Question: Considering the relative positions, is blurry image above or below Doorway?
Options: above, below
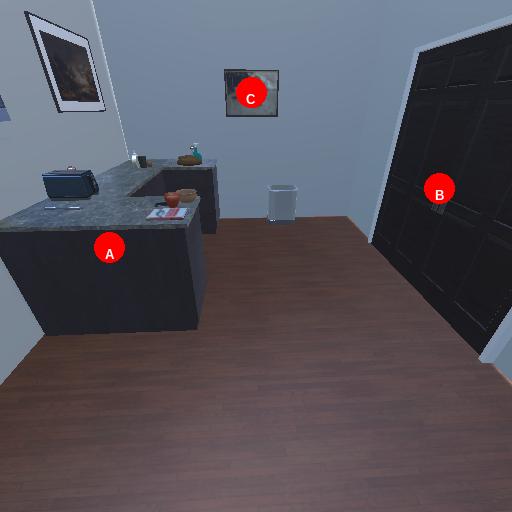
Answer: above